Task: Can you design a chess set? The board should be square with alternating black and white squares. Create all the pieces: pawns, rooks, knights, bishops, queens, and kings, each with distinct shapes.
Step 3658:
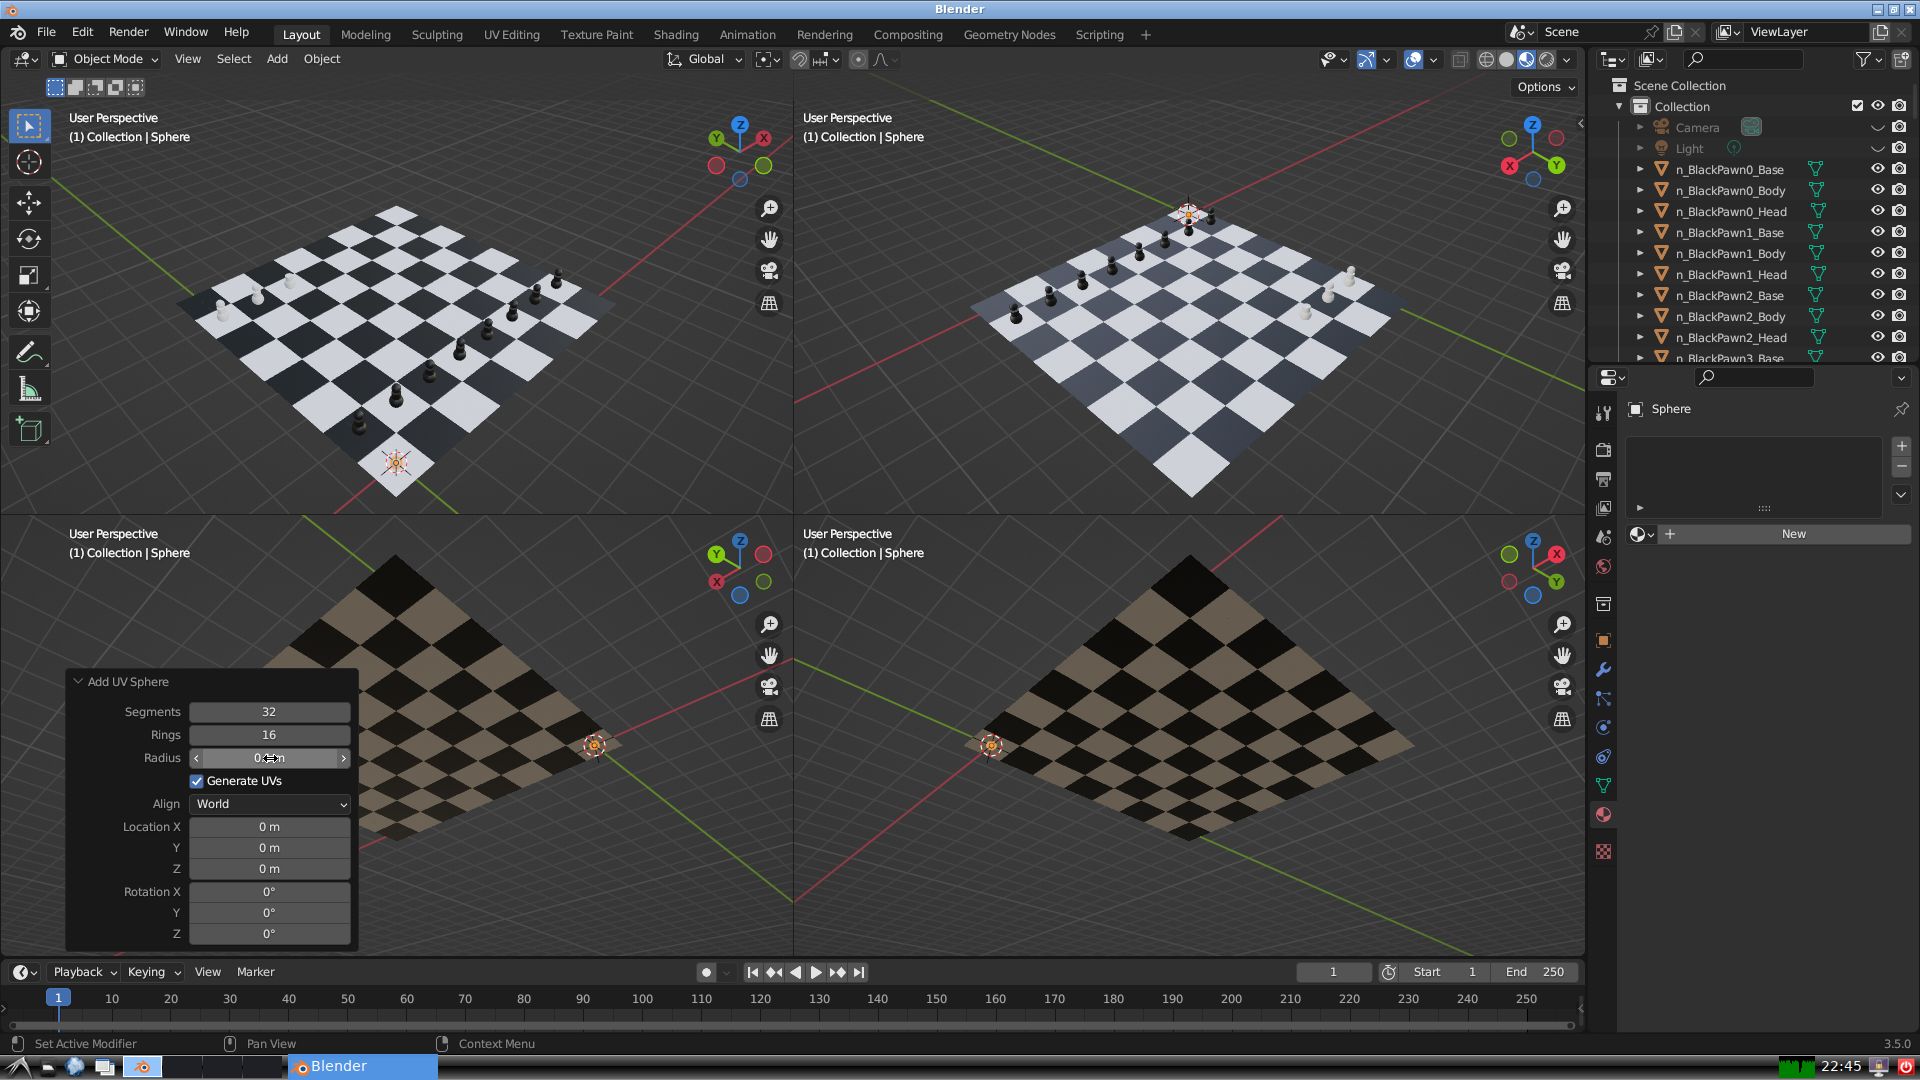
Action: {"mouse_move": [960, 540]}